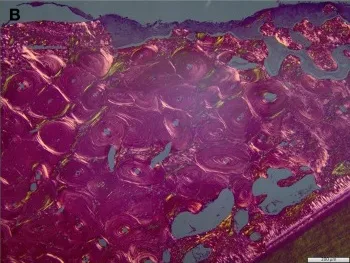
Polarized. Histological image of the specimen from the dog with an ORNJ lesion of the mandible (Case 3). These eosinophilic matrices are more evident in the polarized image (B). A periodontal ligament is absent between the cementum and adjacent alveolar bone, consistent with ankylosis of the tooth.
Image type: pathology (h&e)